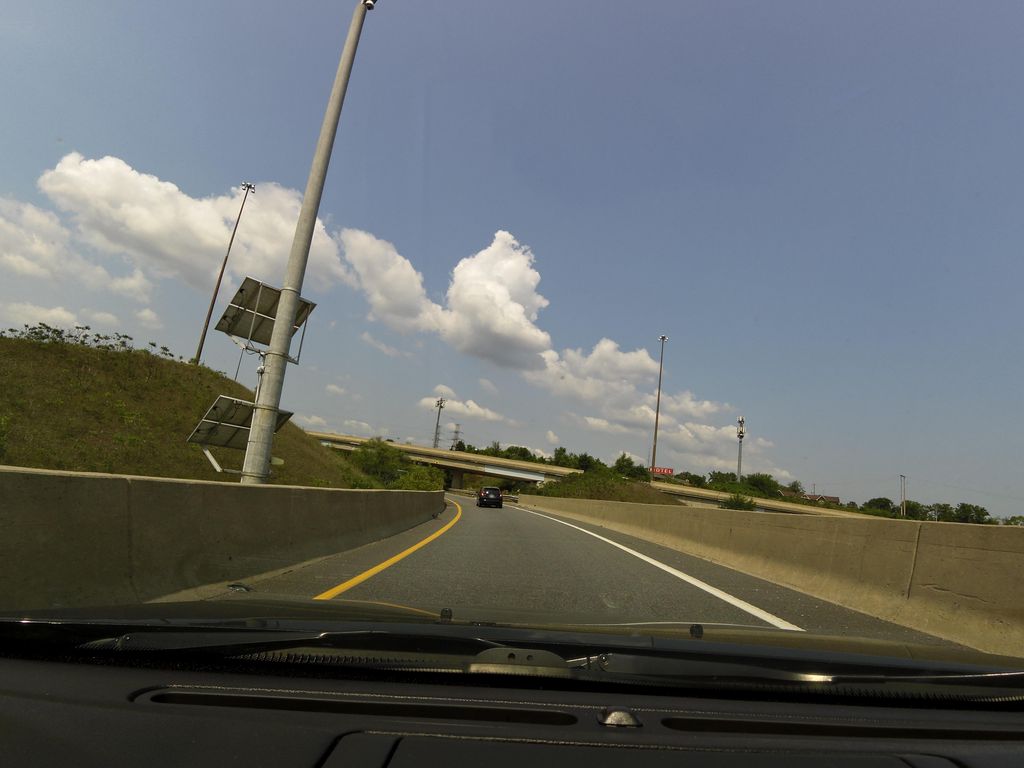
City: hamilton